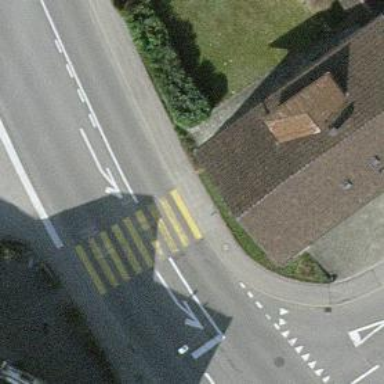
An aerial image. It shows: Uncontrolled footway crossing with markings.